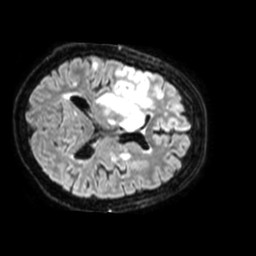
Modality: FLAIR
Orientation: axial
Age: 54
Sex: female
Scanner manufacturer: philips
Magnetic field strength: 1.5 T
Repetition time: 4.8 s
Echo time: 0.3372 s